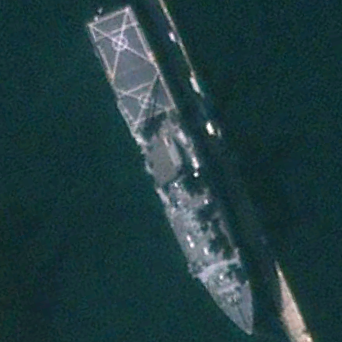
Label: combat